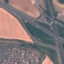
Land use / land cover: Highway